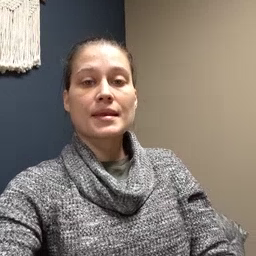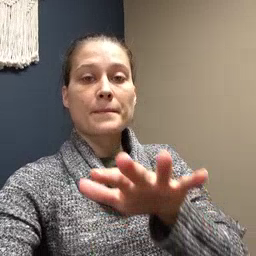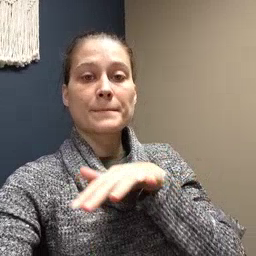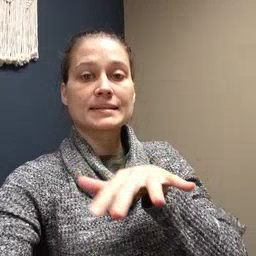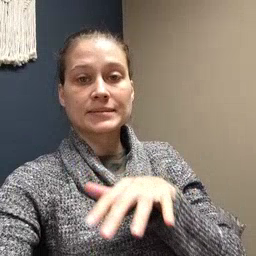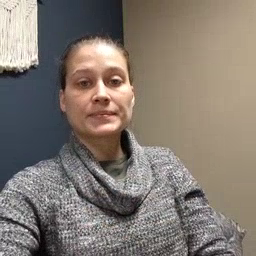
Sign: mitten